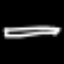
Label: pencil